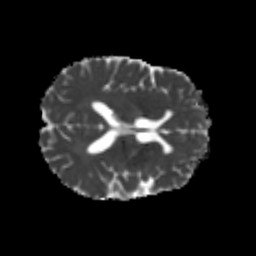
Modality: MD
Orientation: axial
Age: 23
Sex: female
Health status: healthy
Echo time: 0.074 s